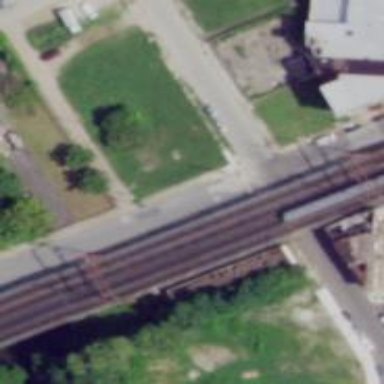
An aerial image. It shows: Bridge with electrified railway tracks featuring contact line.